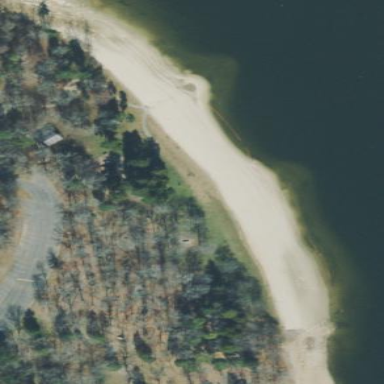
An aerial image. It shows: Sandy beach with natural surroundings.